Question: I encountered one problem with drawing texts using the Windows API DrawText call for the Segoe UI font:

This image demonstrates the problem: the specified text is shifted a little bit to the right in the specified rectangle so the last character is clipped (the best example is the 0 digit).
Our drawing routine works well for other fonts, and the problem occurs only for Segoe UI.
What it could be and how to solve it?
Doing this in a VB6 OCX project on Windows 8 Pro 64-bit if it matters.
---
The corresponding code source snippet is the following:
'''
' Only draws or measure text (if DT_CALCRECT is specified)
' using the native WinAPI flags:
Public Sub gpInternalDrawText( _
ByVal lHDC As Long, _
ByRef sText As String, _
ByRef tR As RECT, _
ByVal lFlags As Long _
)
' Allows Unicode rendering of text under NT/2000/XP
If (g_bIsNt) Then
' NT4 crashes with ptr = 0
If StrPtr(sText) <> 0 Then
DrawTextW lHDC, StrPtr(sText), -1, tR, lFlags
End If
Else
DrawTextA lHDC, sText, -1, tR, lFlags
End If
End Sub
' Draws the string in the specifed rectangle.
' Should not be called to calculate text size
' (with DT_CALCRECT flag - use gpInternalDrawText instead)
Public Sub DrawText( _
ByVal lHDC As Long, _
ByRef sText As String, _
ByRef rcText As RECT, _
ByVal lFlags As Long, _
Optional ByVal eAlignH As Long = 0, _
Optional ByVal eAlignV As Long = 0 _
)
' *** Automatically turns processing prefixes off (if required)
If (lFlags And &H200000) = 0 Then
lFlags = lFlags Or DT_NOPREFIX
Else
lFlags = lFlags Xor DT_PREFIXONLY
End If
' *** We can modify rcText below, so do it with its copy
Dim rcDrawText As RECT
LSet rcDrawText = rcText
' *** Getting the full set of API flags for our text
Select Case eAlignH
' in fact don't need that as DT_LEFT=0:
' Case igAlignHLeft
' lFlags = lFlags Or DT_LEFT
Case igAlignHCenter
lFlags = lFlags Or DT_CENTER
Case igAlignHRight
lFlags = lFlags Or DT_RIGHT
End Select
If (lFlags And DT_SINGLELINE) <> 0 Then
Select Case eAlignV
' in fact don't need that as DT_TOP=0:
' Case igAlignVTop
' lFlags = lFlags Or DT_TOP
Case igAlignVCenter
lFlags = lFlags Or DT_VCENTER
Case igAlignVBottom
lFlags = lFlags Or DT_BOTTOM
End Select
Else
If eAlignV <> igAlignVTop Then
Dim rcCalcRect As RECT
LSet rcCalcRect = rcText
gpInternalDrawText lHDC, sText, rcCalcRect, lFlags Or DT_CALCRECT
Dim lTextHeight As Long
lTextHeight = rcCalcRect.Bottom - rcCalcRect.Top
Select Case eAlignV
Case igAlignVCenter
' simplified (rcText.Top + rcText.Bottom) / 2 - lTextHeight / 2
' should be integer division because of rounding erros in the case of "/"
rcDrawText.Top = (rcDrawText.Top + rcDrawText.Bottom - lTextHeight) \ 2
Case igAlignVBottom
rcDrawText.Top = rcDrawText.Bottom - lTextHeight
End Select
End If
End If
' *** Finally draw the text
Const FIXED_PATH_ELLIPSIS_FLAGS As Long = DT_SINGLELINE Or DT_PATH_ELLIPSIS
If (lFlags And FIXED_PATH_ELLIPSIS_FLAGS) = FIXED_PATH_ELLIPSIS_FLAGS Then
DrawText_FixedPathEllipsis lHDC, sText, rcDrawText, lFlags
Else
gpInternalDrawText lHDC, sText, rcDrawText, lFlags
End If
End Sub
'''
The font for the UserControl DC is set using this code:
'''
Public Function FontHandle(fnt As IFont) As Long
FontHandle = fnt.hFont
End Function
Private Sub pApplyFont()
If (m_hFntDC <> 0) Then
If (m_hDC <> 0) Then
If (m_hFntOldDC <> 0) Then
SelectObject m_hDC, m_hFntOldDC
End If
End If
End If
m_hFntDC = FontHandle(UserControl.Font)
If (m_hDC <> 0) Then
m_hFntOldDC = SelectObject(m_hDC, m_hFntDC)
End If
End Sub
'''
, where
'''
m_hDC = CreateCompatibleDC(UserControl.hdc)
'''
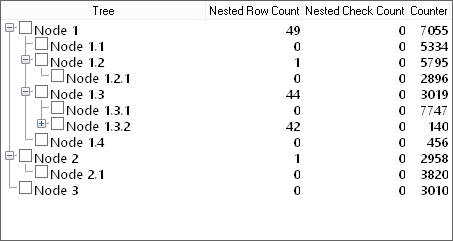
Answer: The problem is the output quality that you are using. You are using 'ANTIALIASED_QUALITY'. Segoe UI has been designed for clear type. It looks great with clear type, but terrible with standard anti-aliasing. Switch to clear type (set 'lqQuality' to 'CLEARTYPE_QUALITY') and you will get much better results.
This image demonstrates rendering of 10pt Segoe UI with the two quality options discussed above.